Question: I have a PS1 varible in bash_profile file as
'''
orange=$(tput setaf 166);
yellow=$(tput setaf 228);
green=$(tput setaf 71);
white=$(tput setaf 15);
bold=$(tput bold);
reset=$(tput sgr0);
PS1="\[${bold}\]";
PS1+="\[${orange}\]\u"; # username
PS1+="\[${white}\]@";
PS1+="\[${yellow}\]\h "; # host
PS1+="\[${green}\]\w"; # working directory
PS1+="\[${white}\]\$ \[${reset}\]"; # '$' (and reset color)
export PS1;
'''
When I open the new terminal instance it's showing everything properly except color.
<URL>
But, when I execute the command
'''
source .bash_profile
'''
the color is working. It disappears if I open a new tab.
<URL>
But, In a new terminal instance, without executing the source command,
the color works for
'export PS1="\[\033[35m\]\t\[\033[m\]-\[\033[36m\]\u\[\033[m\]@\[\033[32m\]\h:\[\033[33;1m\]\w\[\033[m\]\$ "'
[
What's the reason for this weird behavior?
In breif, in a new terminal session,
first PS1 is not displaying colors but the second ps1 put in the same bash_profile file is displying it.
But the first one is displaying colors when it is sourced.
Note: I am using mac.
I m also sure that the variable is getting set in bash_profile
but the color is not being set.
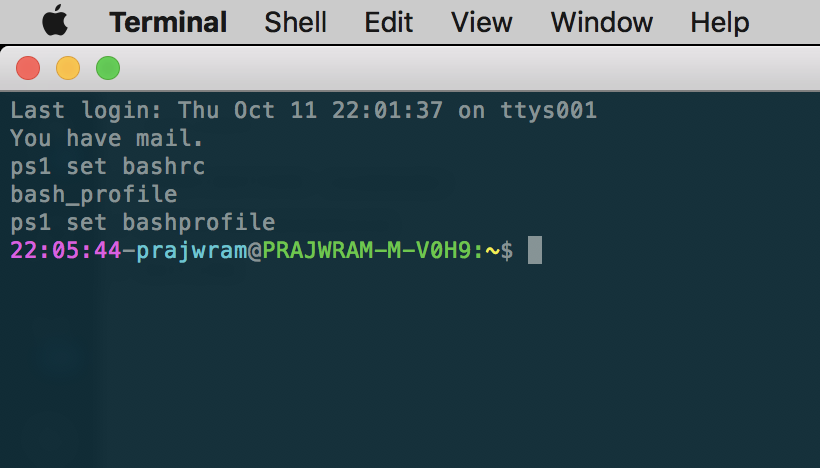
Answer: I had installed solarized color scheme/theme for my xterm-256 terminal. It was the one causing the issue. When I change the color scheme, the PS1 is working perfectly.